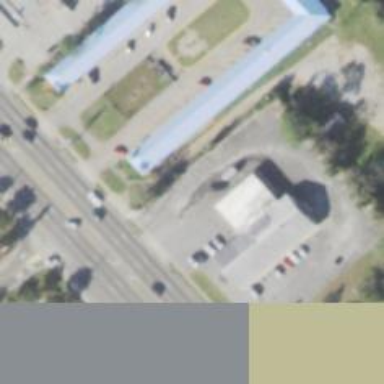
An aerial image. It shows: Parking space.